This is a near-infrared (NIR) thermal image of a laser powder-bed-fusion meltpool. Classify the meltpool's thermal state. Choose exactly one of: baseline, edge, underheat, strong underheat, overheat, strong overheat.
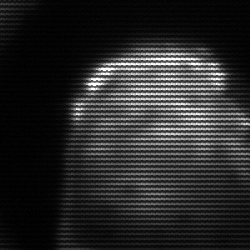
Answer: edge